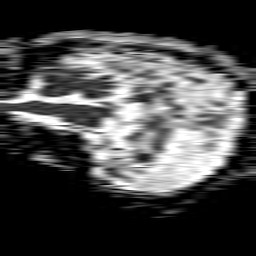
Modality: ADC
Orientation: sagittal
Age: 87
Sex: female
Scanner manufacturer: philips
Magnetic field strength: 1.5 T
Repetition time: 4.6 s
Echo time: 0.09059 s